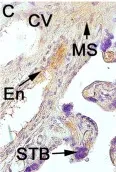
Detection of viral antigens. Tissue sections were probed by immunohistochemistry for the E Representative images of placenta from ZIKV+ placenta, independent of the cephalic circumference of the infant, show:. The presence of E protein in decidual cells (DC) of decidua (Dec), mesenchymal cells (MS), endothelial cells (En), and ,syncytiotrophoblast (STB) of chorionic villi (CV) that was independent of the cephalic circumference of the infant.
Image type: pathology (immunostaining)